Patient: sex F, age 72
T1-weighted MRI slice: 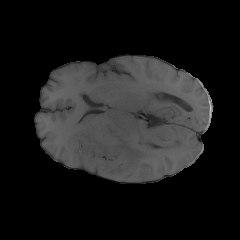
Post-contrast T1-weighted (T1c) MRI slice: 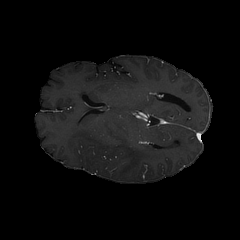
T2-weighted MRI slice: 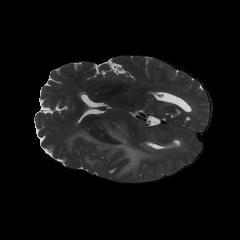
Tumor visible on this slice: yes
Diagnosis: Glioblastoma, IDH-wildtype
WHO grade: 4